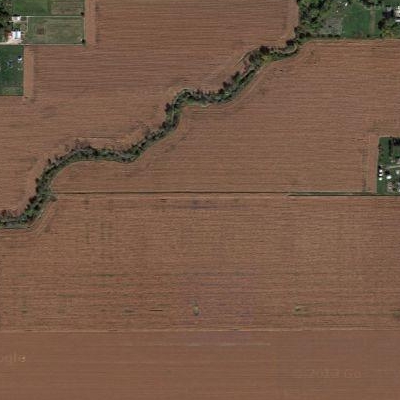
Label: bField